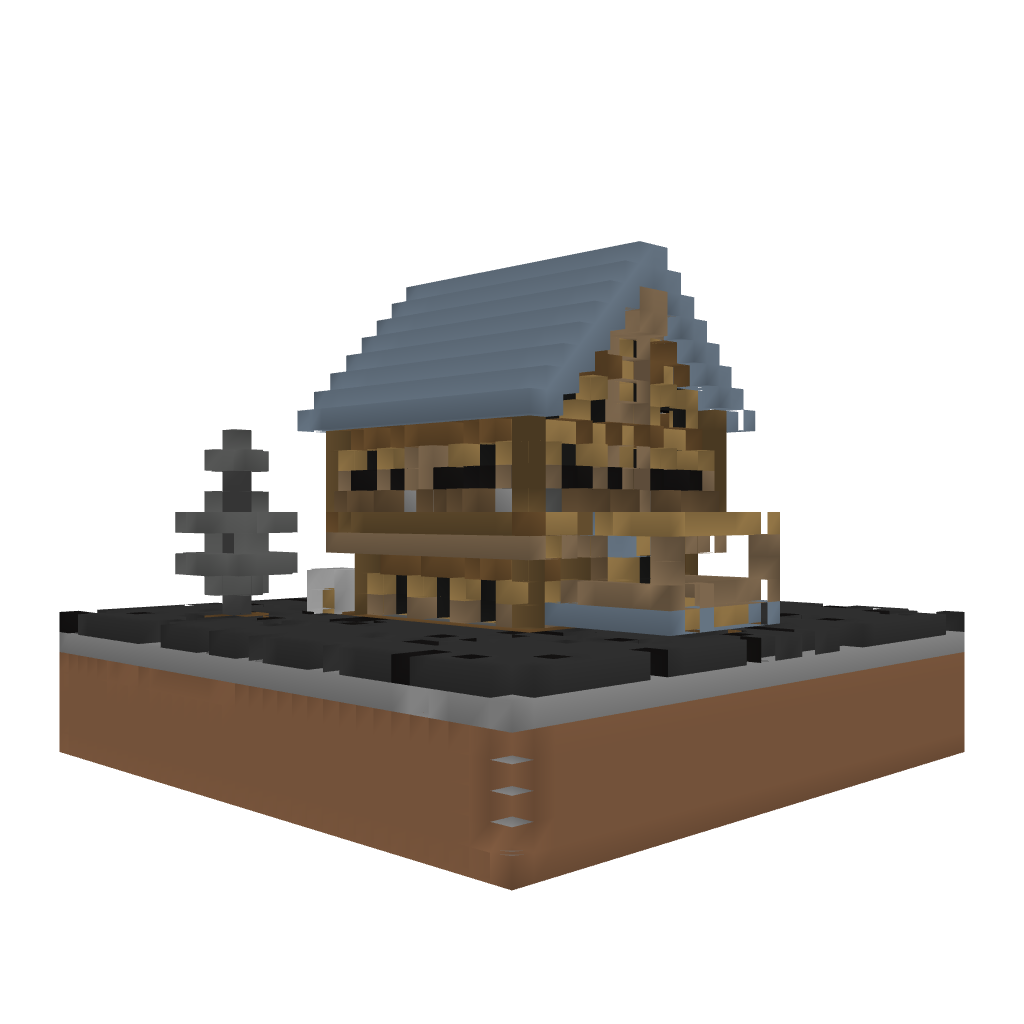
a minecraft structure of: Medieval House